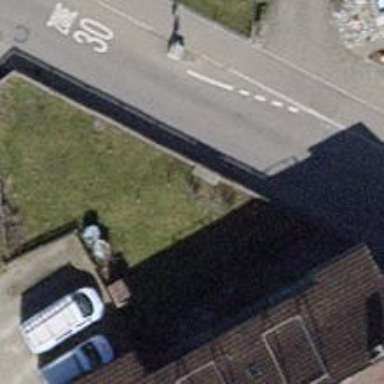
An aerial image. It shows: Group of garages.